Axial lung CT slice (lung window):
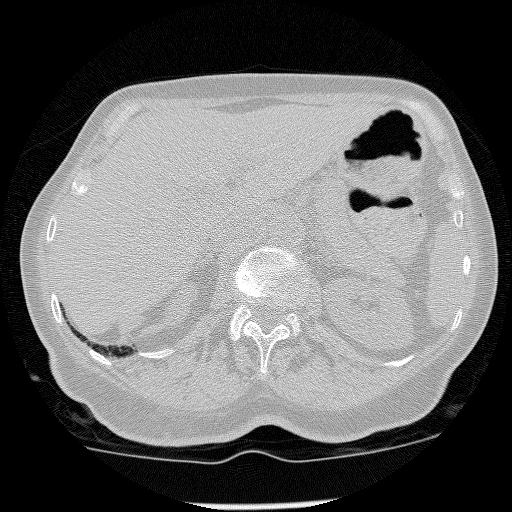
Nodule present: no